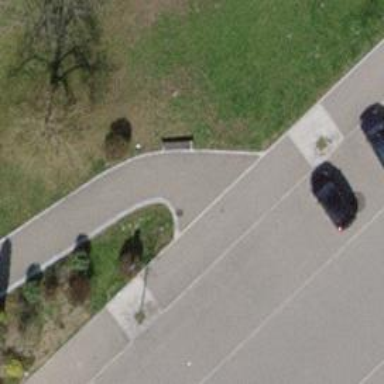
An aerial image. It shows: Brown bench.